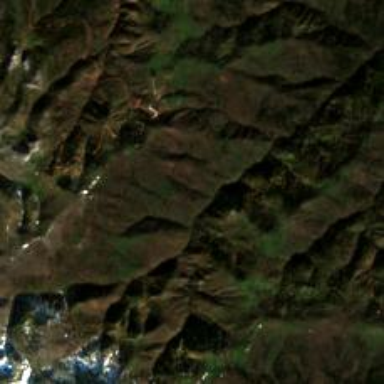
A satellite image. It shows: Picturesque valley in nature.